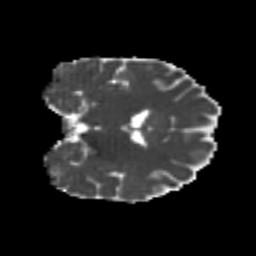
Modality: MD
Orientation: coronal
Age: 20
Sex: male
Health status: healthy
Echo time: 0.074 s